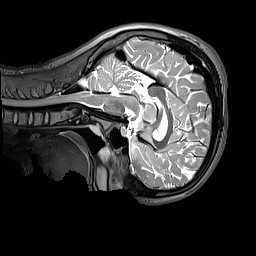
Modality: T2w
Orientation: sagittal
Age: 11
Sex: female
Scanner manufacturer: siemens
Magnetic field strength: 3 T
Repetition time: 3.2 s
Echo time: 0.408 s